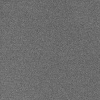
Atmospheric dust classification: dusty